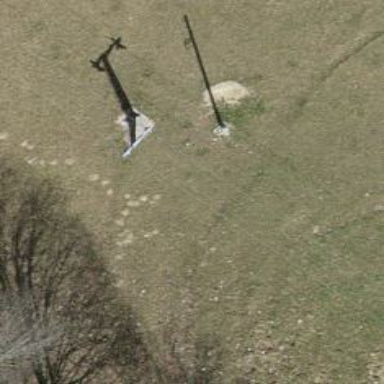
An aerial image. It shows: Pylon used for aerialway.